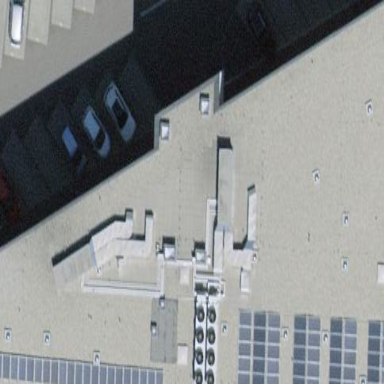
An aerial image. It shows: Hospital building with flat roof.